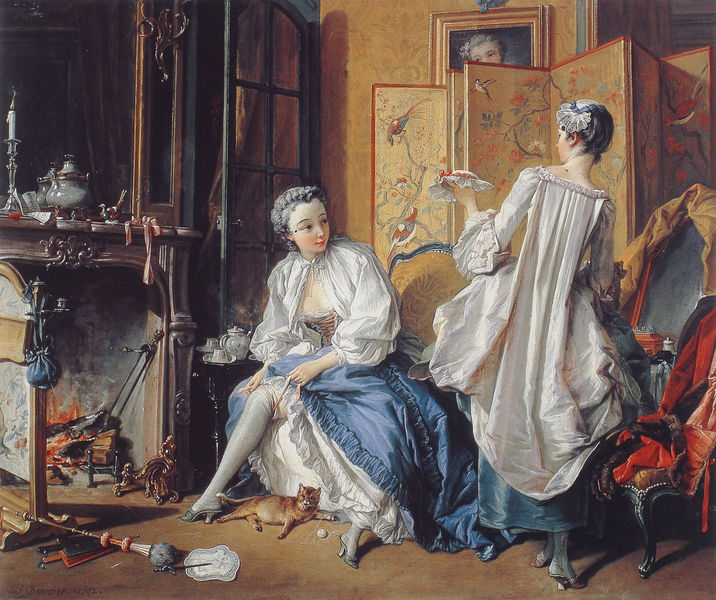
Titel: Eine Dame befestigt ihr Strumpfband (Die Toilette)
Künstler: Francois Boucher
Institution: Madrid, Museo Thyssen-Bornemisza
Schlagwörter: blau, feuer, weiß, frauen, mädchen, frau, frisur, glas, kleider, licht, stuhl, tür, zimmer, fächer, haube, mode, falten, innenraum, spiegel, vögel, interieur, mantel, locken, puder, rokoko, seide, kamin, zwei, kerze, paravant, anprobe, strumpf, ankleiden, rüschen, schick, katze, eitel, teekanne, roccaille, kaminschirm, papavan